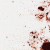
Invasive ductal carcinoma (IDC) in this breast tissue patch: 0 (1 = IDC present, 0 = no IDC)